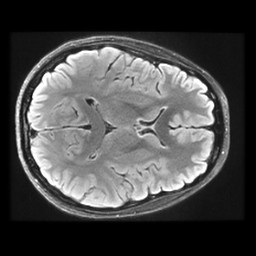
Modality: FLAIR
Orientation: axial
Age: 19
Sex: female
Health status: healthy
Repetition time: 12 s
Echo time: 0.09782 s